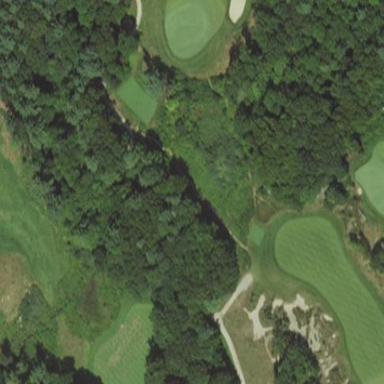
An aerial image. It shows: Golf rough area.